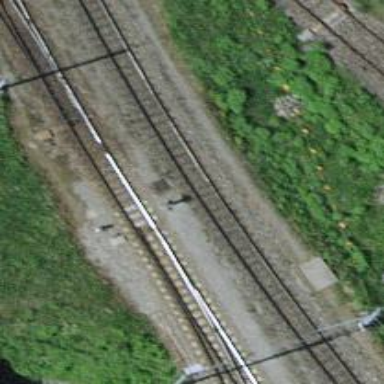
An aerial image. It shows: Narrow-gauge railway siding with electrified contact line. The siding has one track.